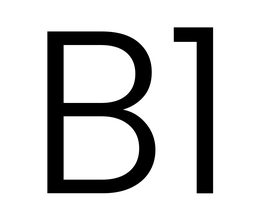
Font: Poppins-Light